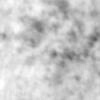
Label: no_change